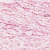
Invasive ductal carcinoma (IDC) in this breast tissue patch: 0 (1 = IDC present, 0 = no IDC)